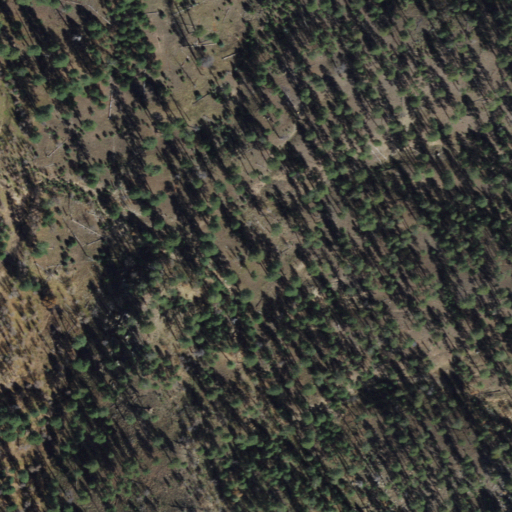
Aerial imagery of valley in Arizona named Slim Jim Canyon containing evergreen forest and shrub